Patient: sex M, age 29
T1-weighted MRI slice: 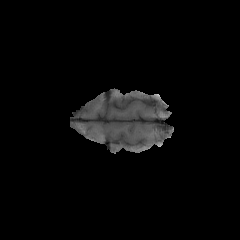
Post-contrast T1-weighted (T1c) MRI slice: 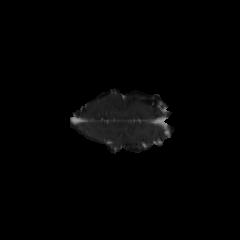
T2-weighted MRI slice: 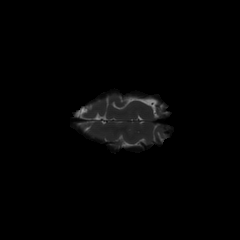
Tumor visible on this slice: no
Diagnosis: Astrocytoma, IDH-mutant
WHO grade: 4